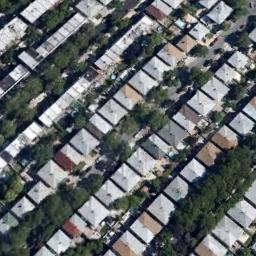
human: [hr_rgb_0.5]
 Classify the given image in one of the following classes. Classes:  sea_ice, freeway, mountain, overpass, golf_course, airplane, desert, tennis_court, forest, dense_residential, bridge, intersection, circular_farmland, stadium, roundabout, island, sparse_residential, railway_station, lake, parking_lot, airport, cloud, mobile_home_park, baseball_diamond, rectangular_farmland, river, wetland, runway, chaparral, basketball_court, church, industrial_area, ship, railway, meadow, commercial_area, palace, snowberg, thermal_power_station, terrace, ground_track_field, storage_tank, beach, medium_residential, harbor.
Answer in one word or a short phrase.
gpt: dense_residential